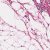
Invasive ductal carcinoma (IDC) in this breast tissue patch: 0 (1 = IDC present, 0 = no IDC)